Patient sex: M
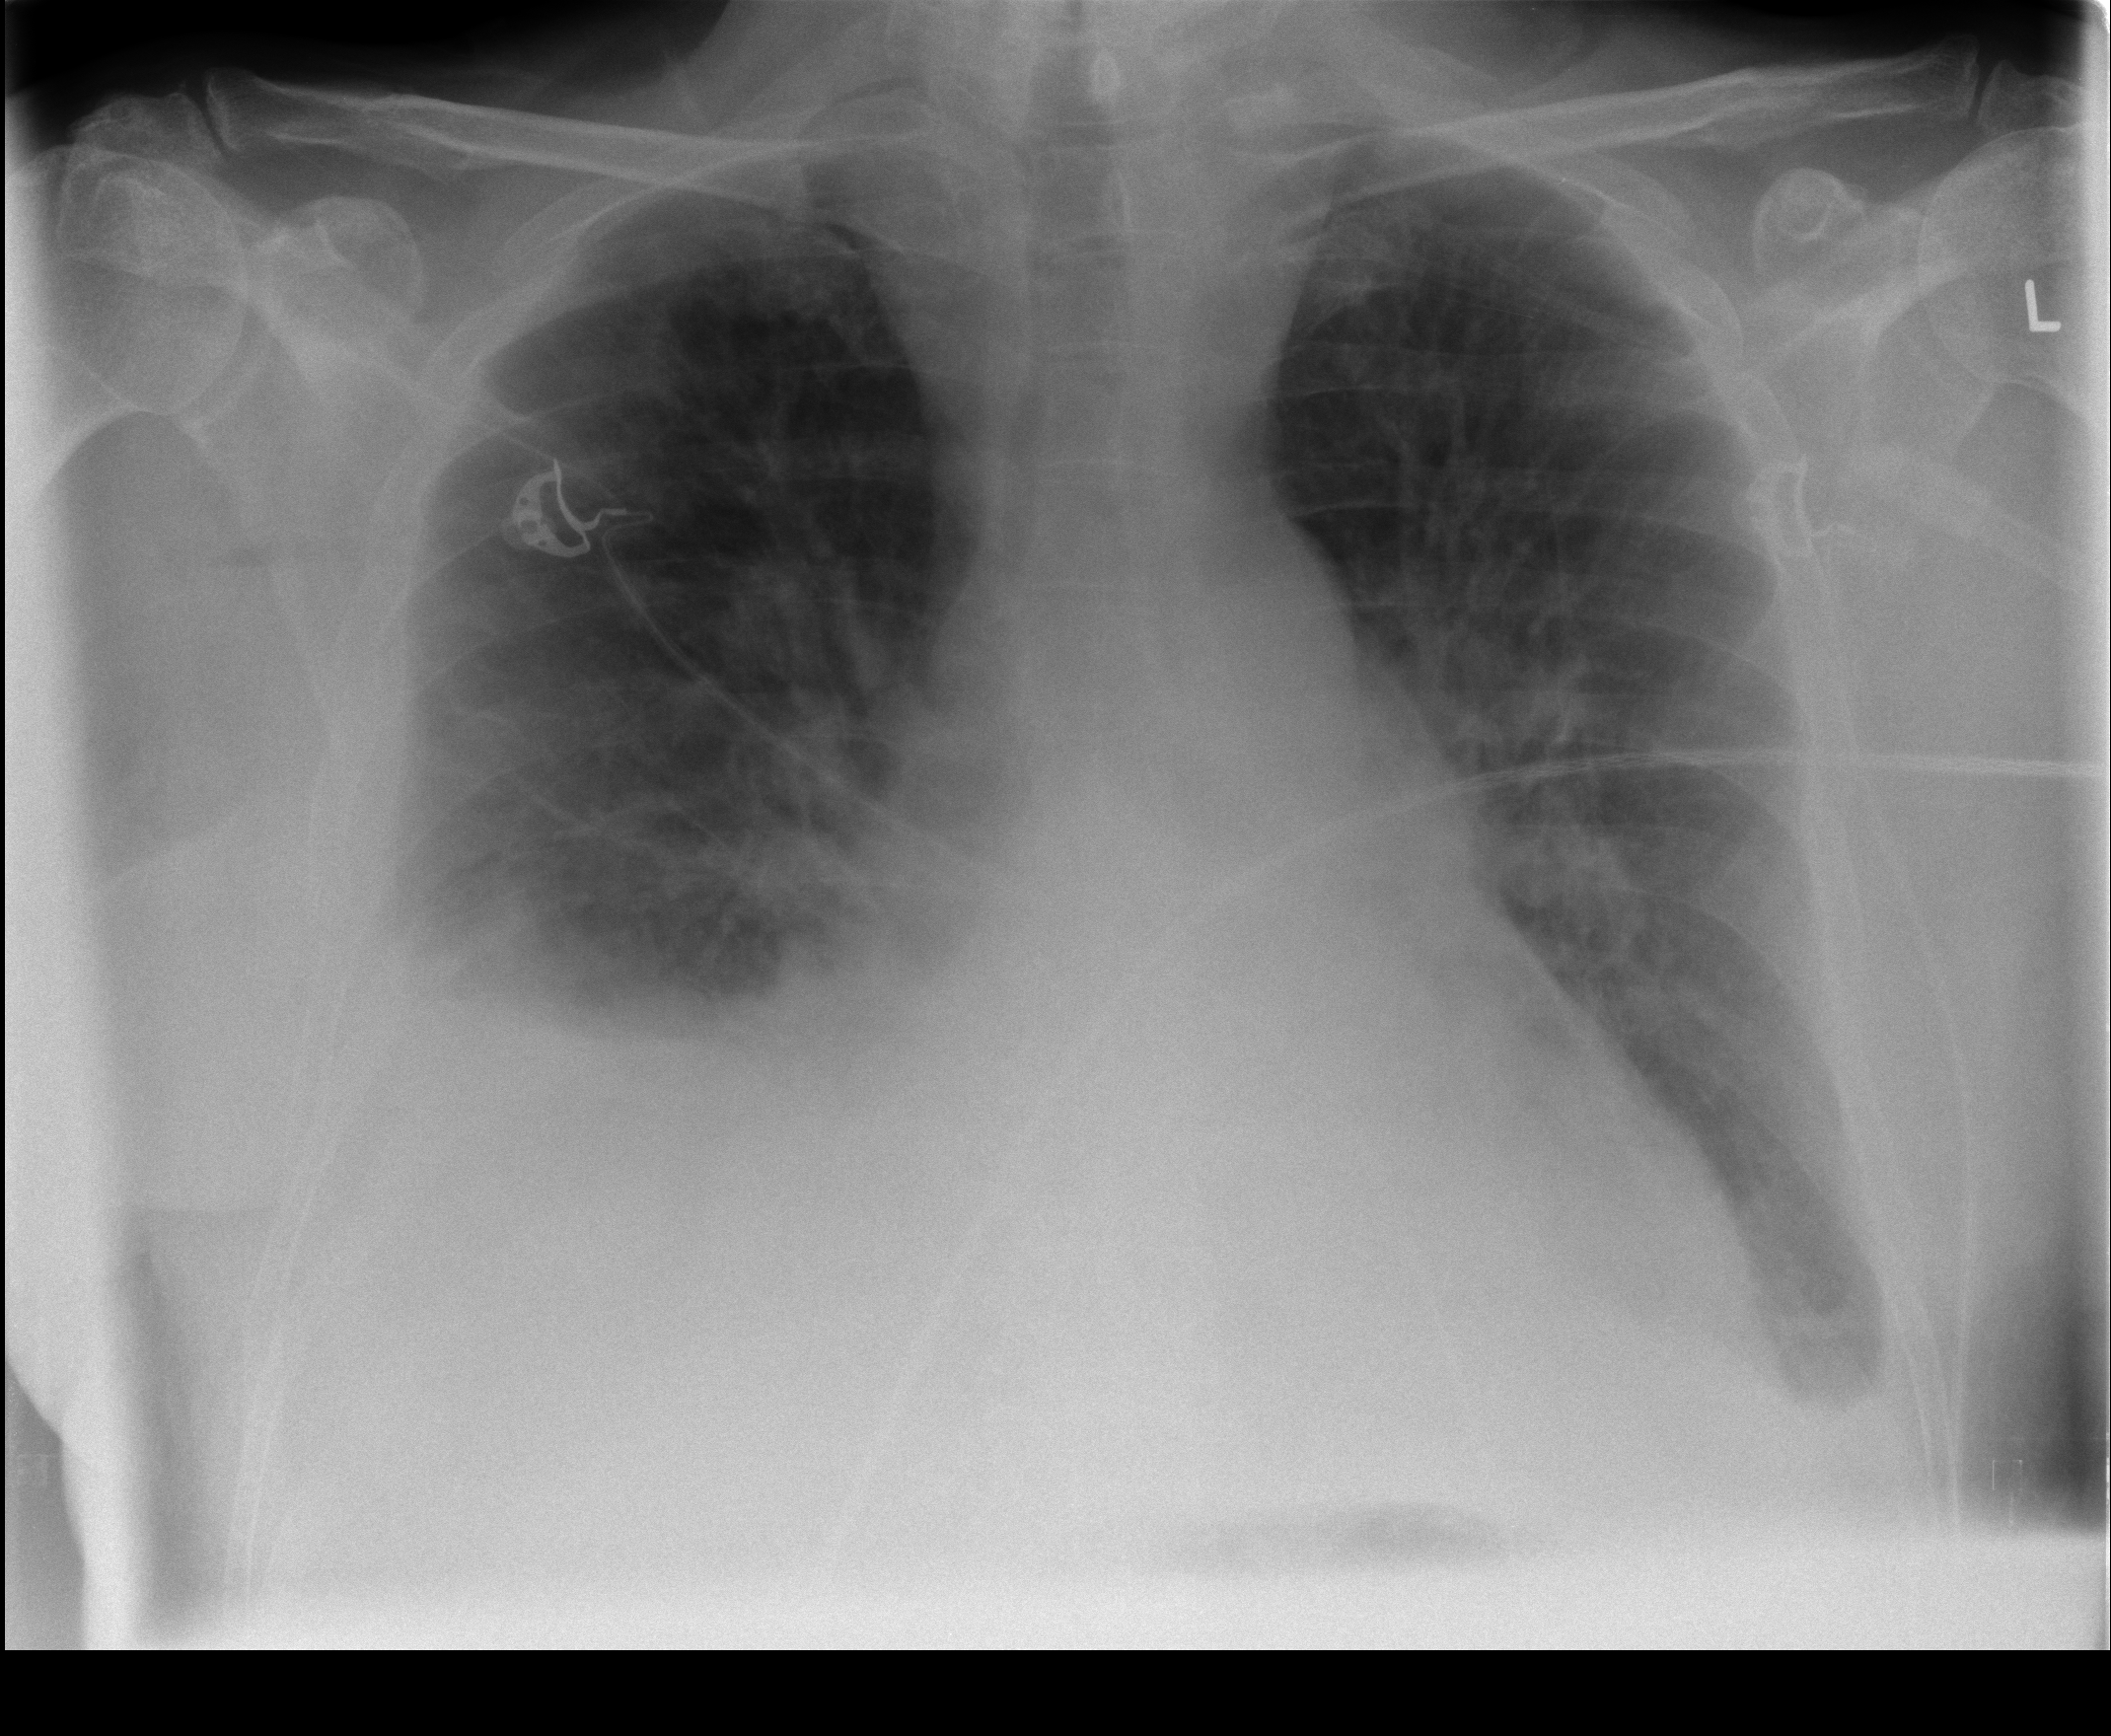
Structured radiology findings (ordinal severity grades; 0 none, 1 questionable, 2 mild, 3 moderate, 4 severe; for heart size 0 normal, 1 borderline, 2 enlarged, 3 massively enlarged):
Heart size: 0
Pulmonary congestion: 0
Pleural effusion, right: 2
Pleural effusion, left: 1
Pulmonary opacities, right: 0
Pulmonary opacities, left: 0
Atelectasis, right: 1
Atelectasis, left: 1